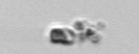
Label: detritus